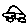
Label: car